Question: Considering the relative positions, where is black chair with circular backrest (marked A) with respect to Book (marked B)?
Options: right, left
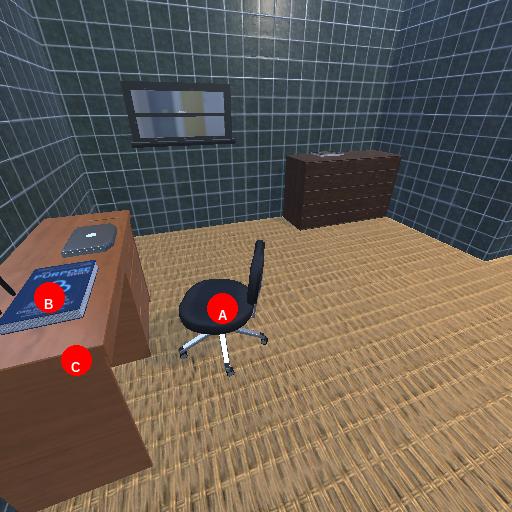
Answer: right